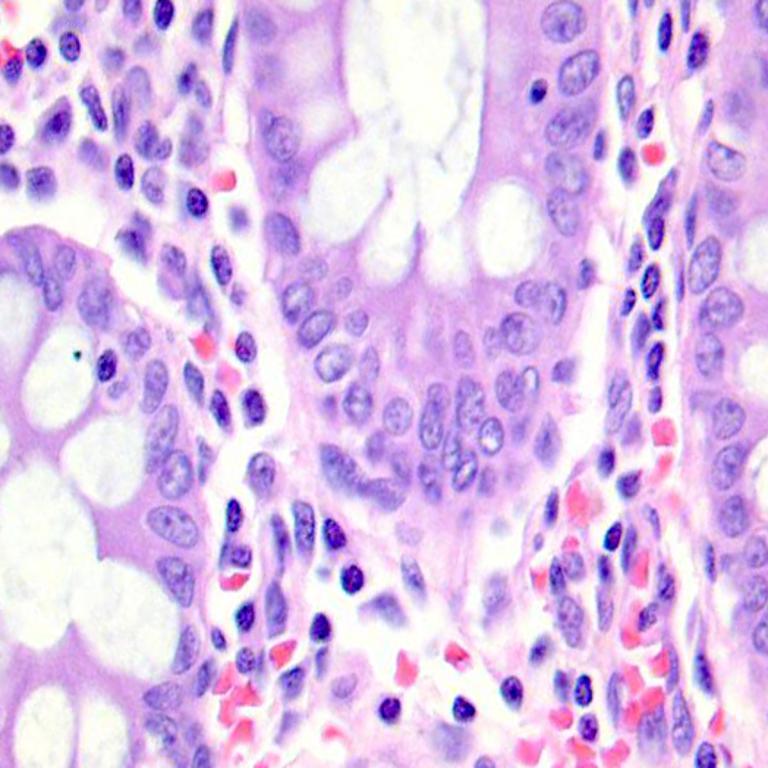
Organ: colon
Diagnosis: benign